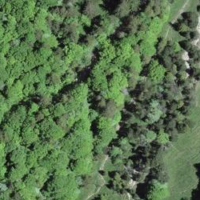
EUNIS habitat code: 44
Species observed at this site:
Pinus mugo